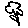
Label: flower